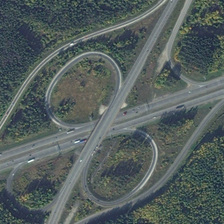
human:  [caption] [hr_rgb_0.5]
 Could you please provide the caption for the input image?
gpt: many green plants are near a viaduct .

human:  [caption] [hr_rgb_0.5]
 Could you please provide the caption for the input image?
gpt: many green plants are near a viaduct .

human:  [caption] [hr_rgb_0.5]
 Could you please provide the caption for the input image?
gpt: many green plants are near a viaduct .

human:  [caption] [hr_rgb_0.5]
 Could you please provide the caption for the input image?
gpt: many green plants are near a viaduct .

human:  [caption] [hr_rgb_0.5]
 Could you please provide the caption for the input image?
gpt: many green plants are near a viaduct .